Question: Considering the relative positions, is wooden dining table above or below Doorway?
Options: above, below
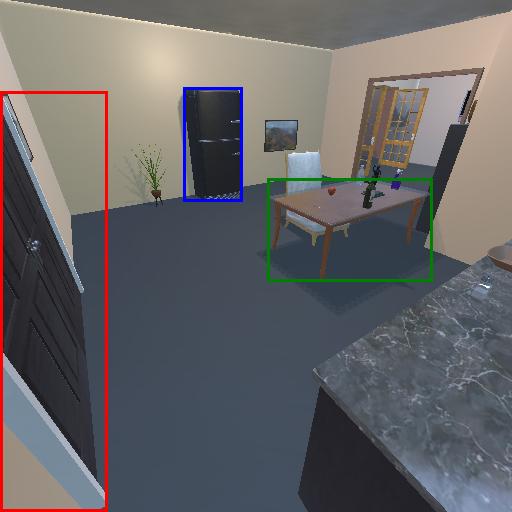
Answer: above